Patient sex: F
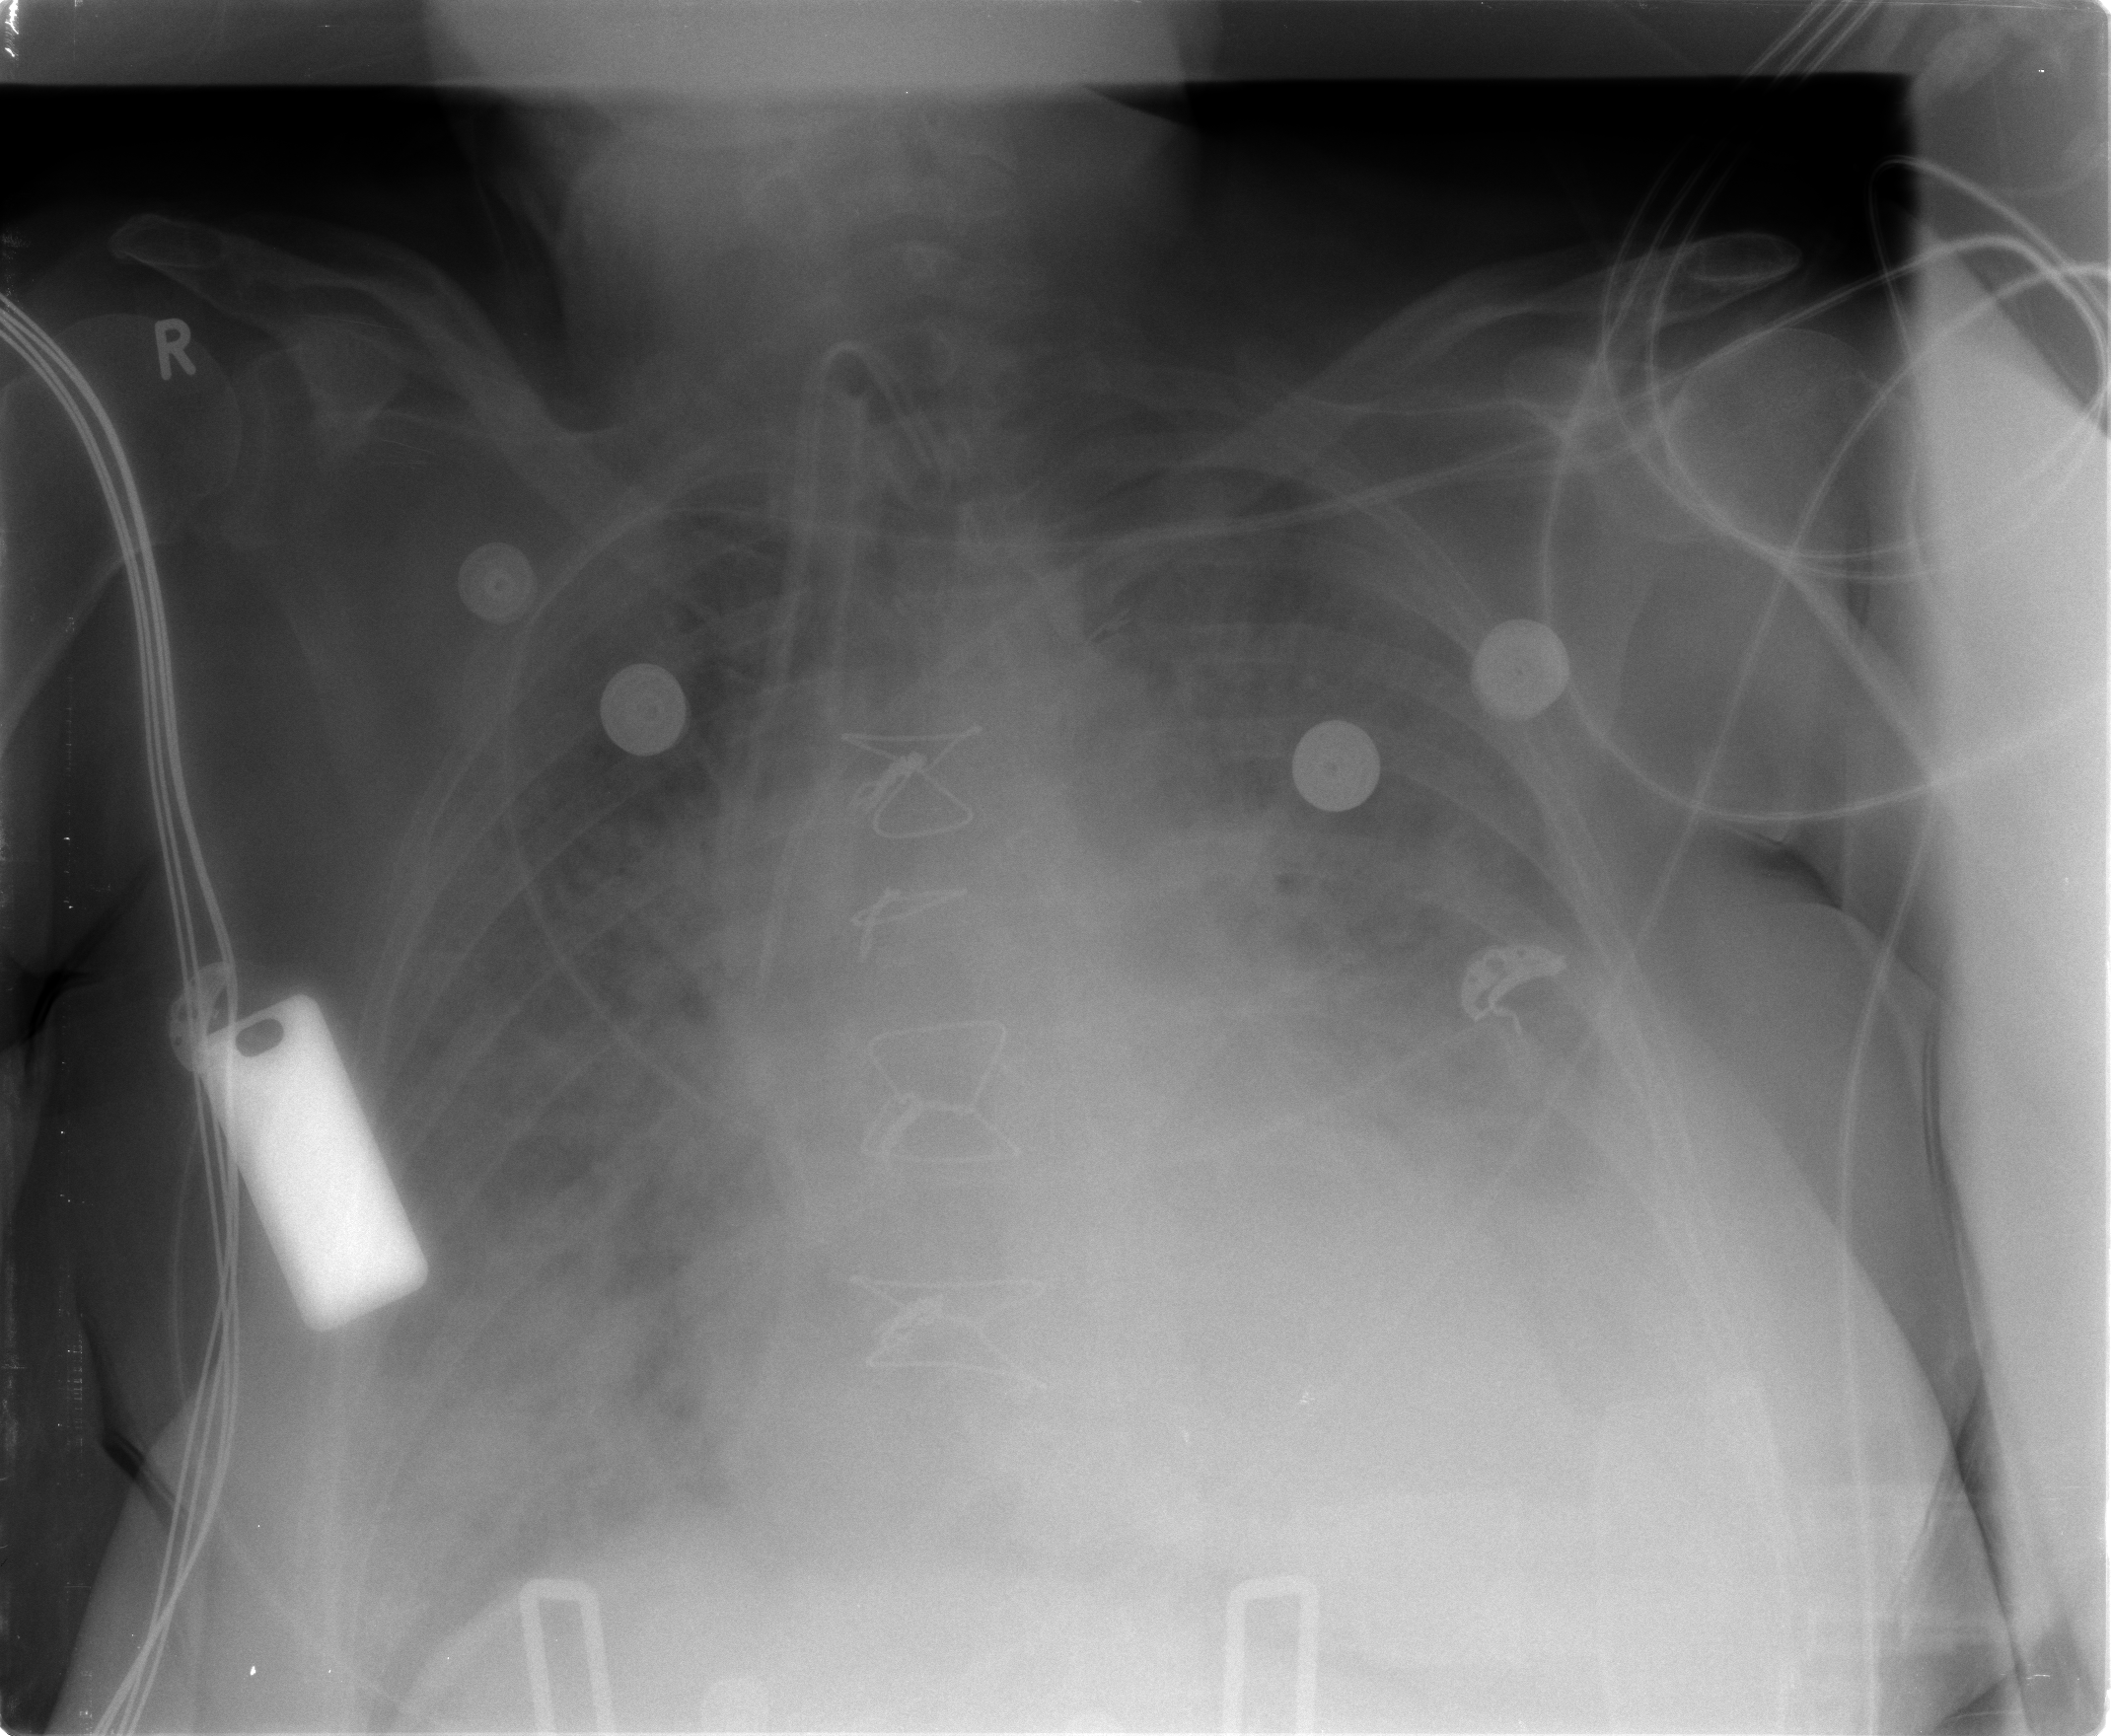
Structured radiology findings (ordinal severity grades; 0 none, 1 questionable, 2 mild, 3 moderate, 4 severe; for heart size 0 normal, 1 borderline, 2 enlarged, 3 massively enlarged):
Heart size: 2
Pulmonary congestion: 2
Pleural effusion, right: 2
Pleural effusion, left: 3
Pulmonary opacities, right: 3
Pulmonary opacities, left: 3
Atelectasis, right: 3
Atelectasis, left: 3